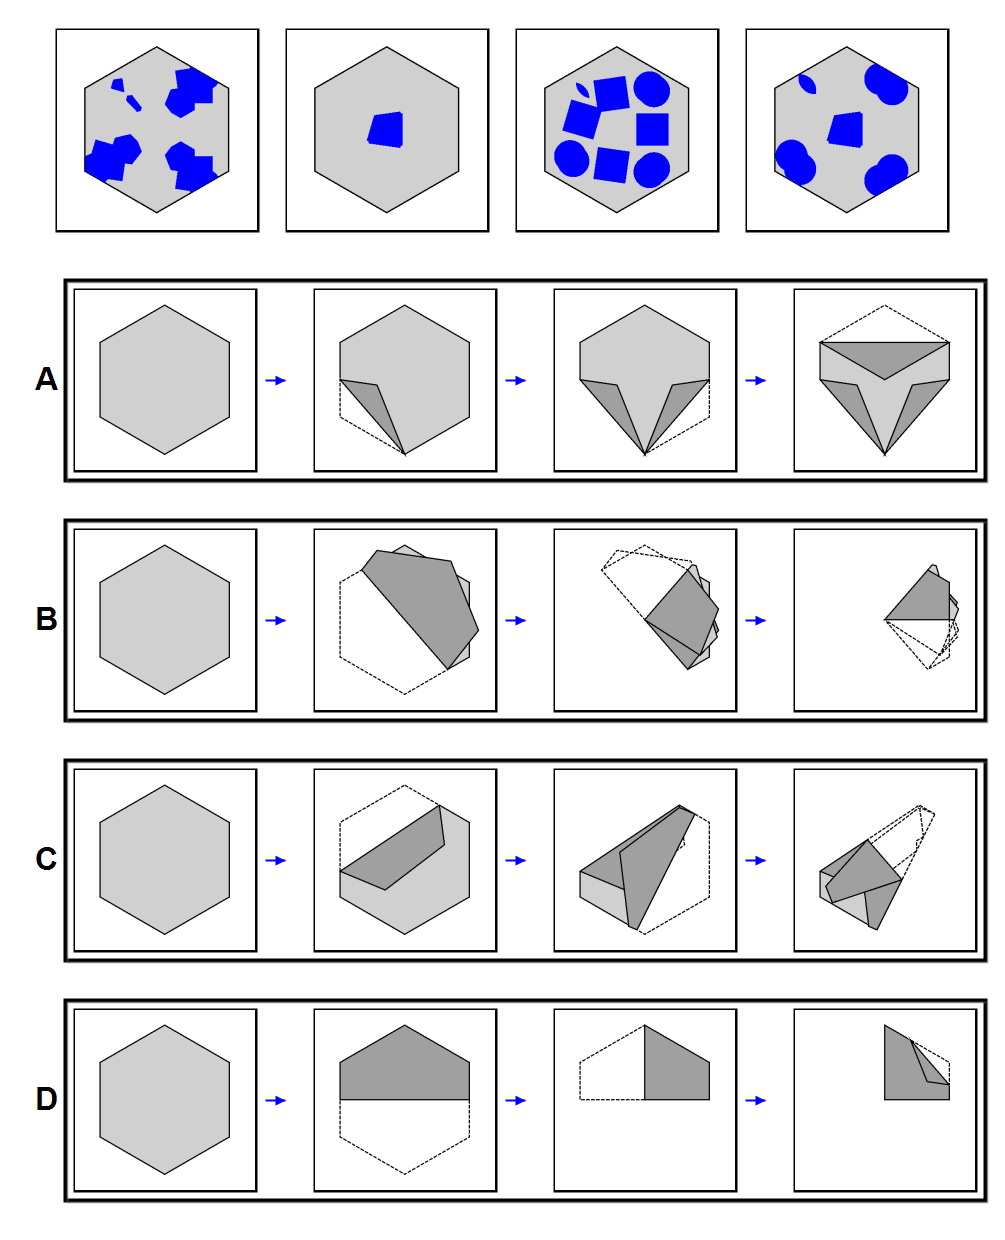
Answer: B